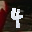
Label: 4